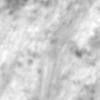
Label: no_change